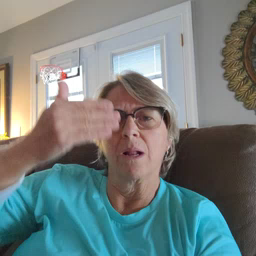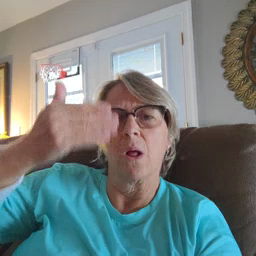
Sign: glasswindow